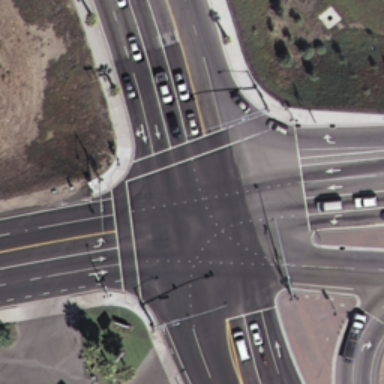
An intersection with many cars on the road .